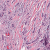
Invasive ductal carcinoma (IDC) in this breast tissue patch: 1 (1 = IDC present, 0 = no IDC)